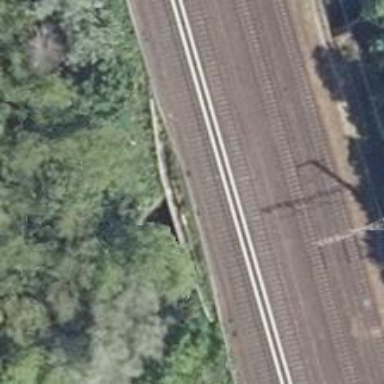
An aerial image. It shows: Bridge for light rail electrified railway.